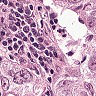
Metastatic tissue present: yes